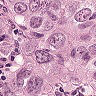
Metastatic tissue present: yes